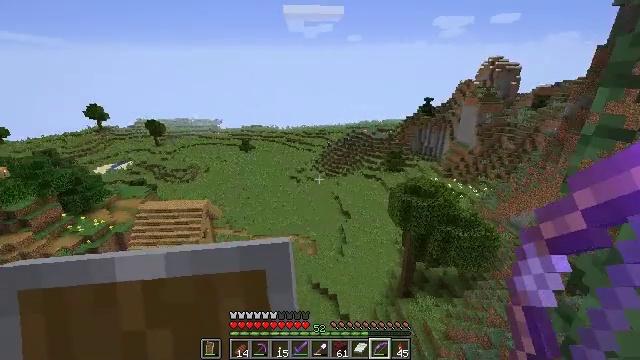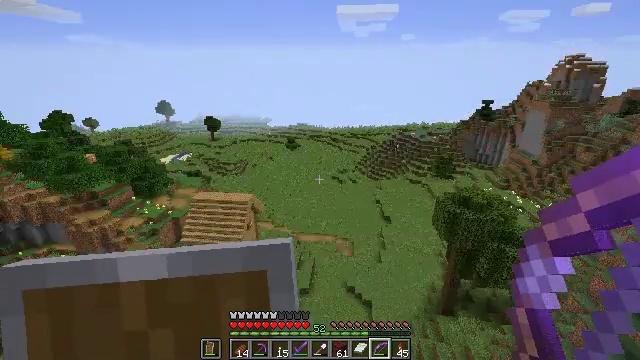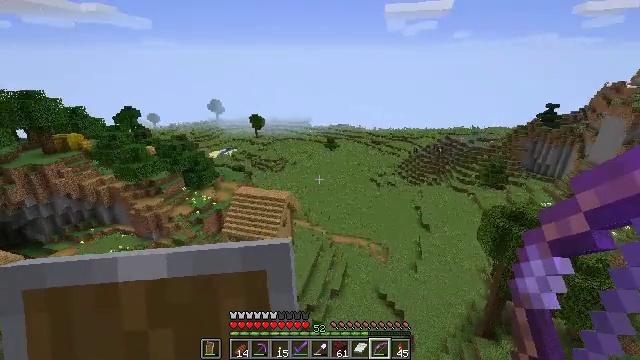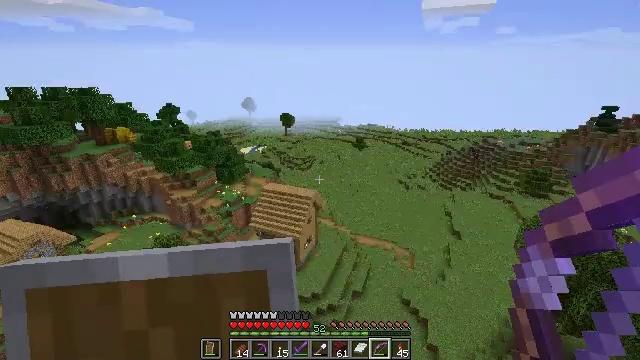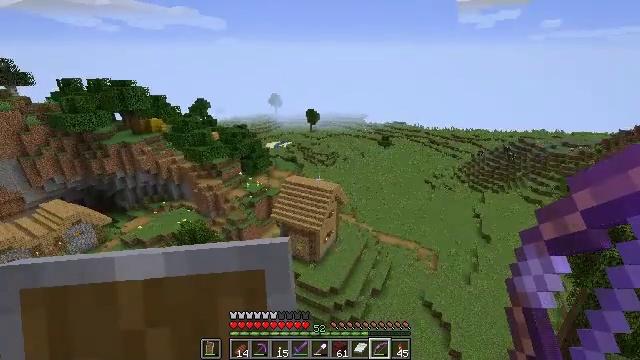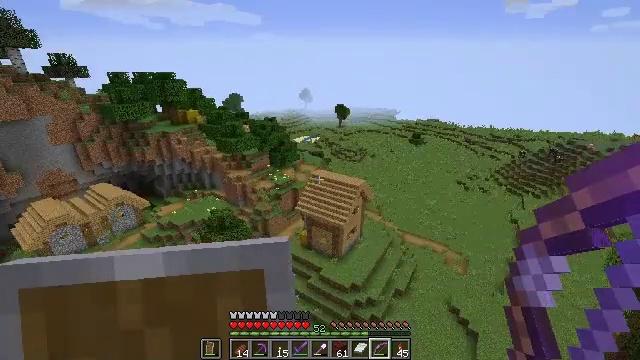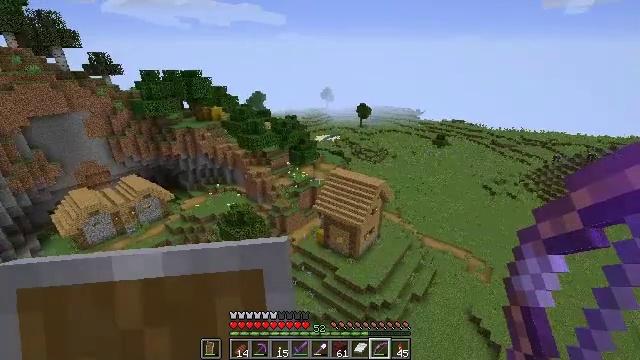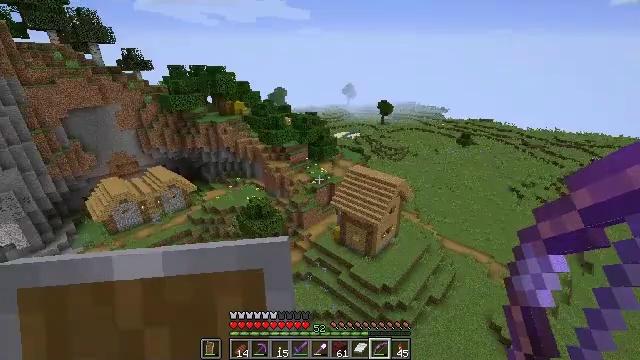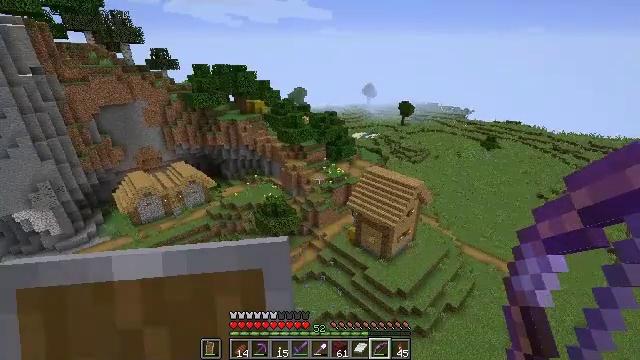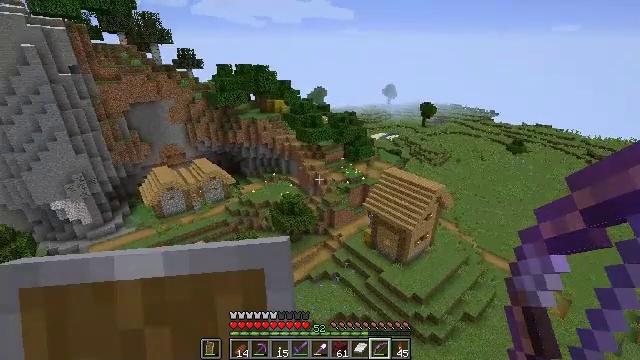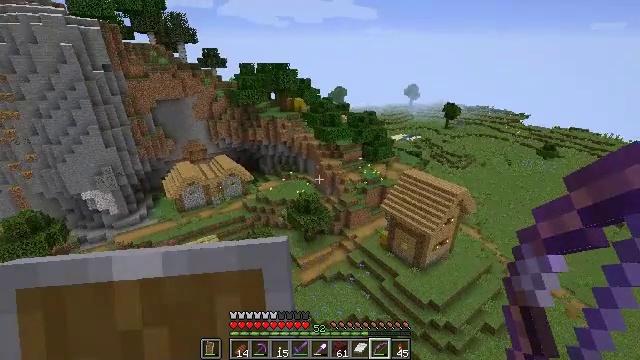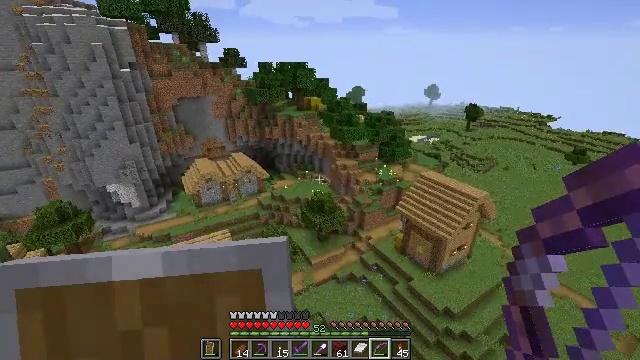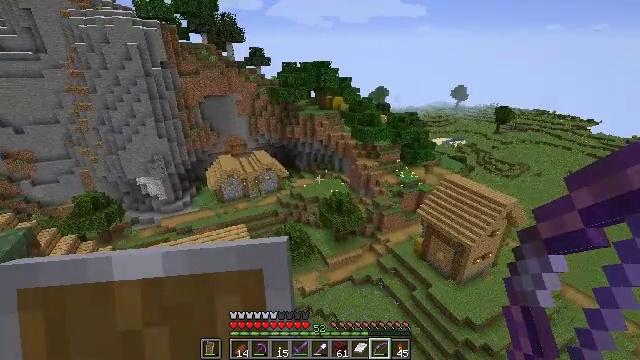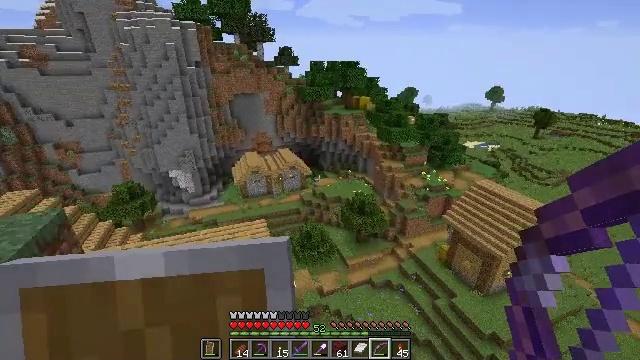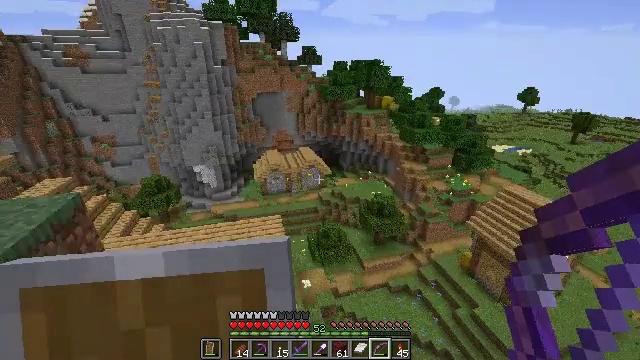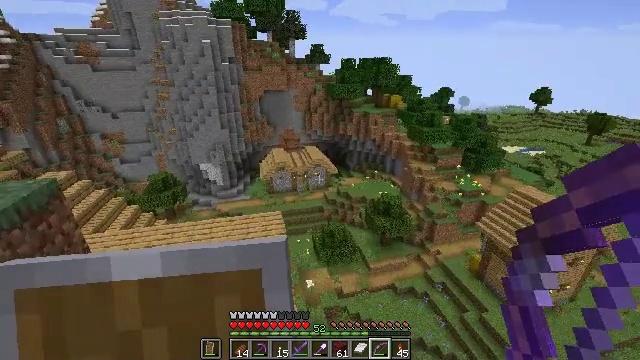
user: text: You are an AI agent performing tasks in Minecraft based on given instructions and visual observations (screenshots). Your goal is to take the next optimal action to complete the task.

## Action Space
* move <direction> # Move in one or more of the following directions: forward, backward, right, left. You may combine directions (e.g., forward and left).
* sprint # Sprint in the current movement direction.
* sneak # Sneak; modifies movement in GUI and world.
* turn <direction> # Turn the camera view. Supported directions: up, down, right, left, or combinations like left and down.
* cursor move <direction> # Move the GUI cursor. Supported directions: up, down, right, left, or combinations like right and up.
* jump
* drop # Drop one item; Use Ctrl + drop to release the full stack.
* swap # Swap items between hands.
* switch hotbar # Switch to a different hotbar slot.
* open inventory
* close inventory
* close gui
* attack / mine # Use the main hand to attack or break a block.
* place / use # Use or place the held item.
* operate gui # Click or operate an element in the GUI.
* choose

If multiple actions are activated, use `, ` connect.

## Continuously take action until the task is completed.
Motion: motion action
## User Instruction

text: Attack the bell to remove it.
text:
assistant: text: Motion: move forward, turn left
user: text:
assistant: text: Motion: move forward, turn left, jump
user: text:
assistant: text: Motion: move forward, turn left, jump
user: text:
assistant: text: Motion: move forward, turn left, jump
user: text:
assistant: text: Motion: move forward, turn left
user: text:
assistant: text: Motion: move forward, turn left
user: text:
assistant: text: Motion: move forward, turn left
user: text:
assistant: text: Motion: move forward, turn left
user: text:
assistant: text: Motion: move forward, turn left
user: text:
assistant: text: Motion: move forward, turn left
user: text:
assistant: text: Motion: move forward, turn left
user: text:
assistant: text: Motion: move forward, turn left
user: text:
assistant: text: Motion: move forward, turn left
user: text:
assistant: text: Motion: turn left
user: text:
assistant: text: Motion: turn left
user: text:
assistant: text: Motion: turn left
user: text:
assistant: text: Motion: turn left
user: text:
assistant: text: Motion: turn left
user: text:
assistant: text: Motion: no_op
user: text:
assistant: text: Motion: no_op
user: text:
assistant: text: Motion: no_op
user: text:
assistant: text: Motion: no_op
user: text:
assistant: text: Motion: no_op
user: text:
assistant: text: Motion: no_op
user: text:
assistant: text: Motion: no_op
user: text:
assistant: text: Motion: turn right
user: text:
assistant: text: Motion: turn right
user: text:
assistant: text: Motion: no_op
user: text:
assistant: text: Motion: no_op
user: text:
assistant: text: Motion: turn left